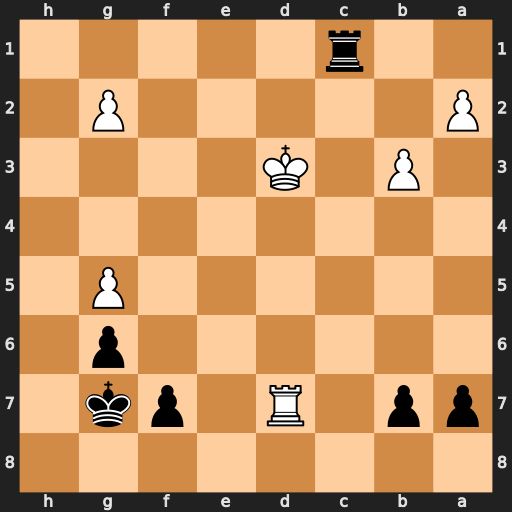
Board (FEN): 8/pp1R1pk1/6p1/6P1/8/1P1K4/P5P1/2r5
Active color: b
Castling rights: -
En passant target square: -
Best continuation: Rd1+ Ke3 Rxd7